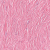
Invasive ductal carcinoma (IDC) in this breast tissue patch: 0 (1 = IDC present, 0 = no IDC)